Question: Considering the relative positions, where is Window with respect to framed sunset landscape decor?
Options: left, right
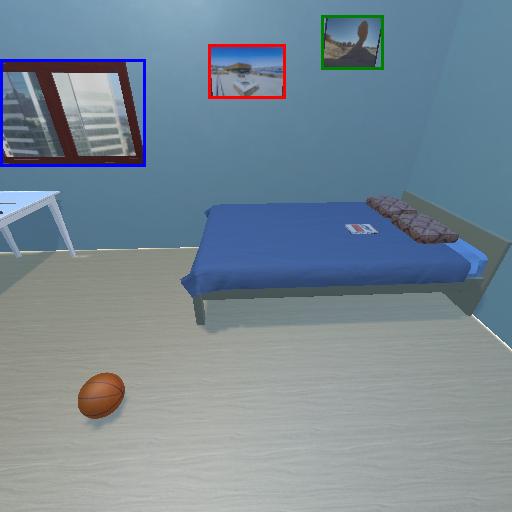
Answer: left